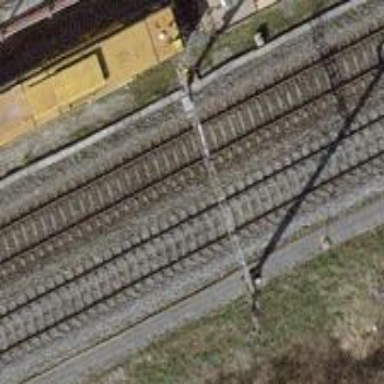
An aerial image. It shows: Catenary mast for power lines.